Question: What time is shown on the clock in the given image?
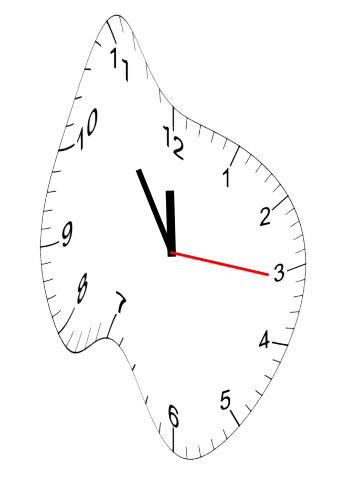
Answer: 11:54:16